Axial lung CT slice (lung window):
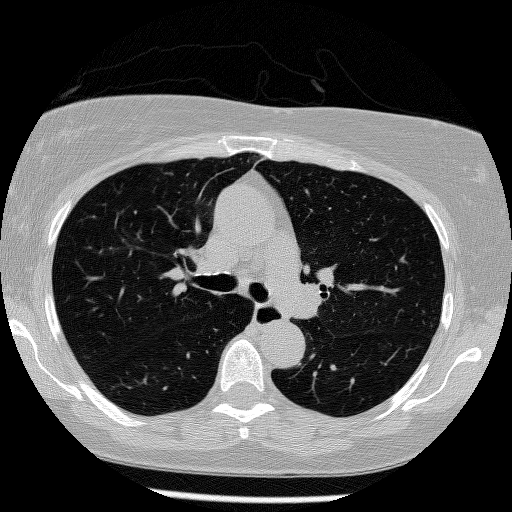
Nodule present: no